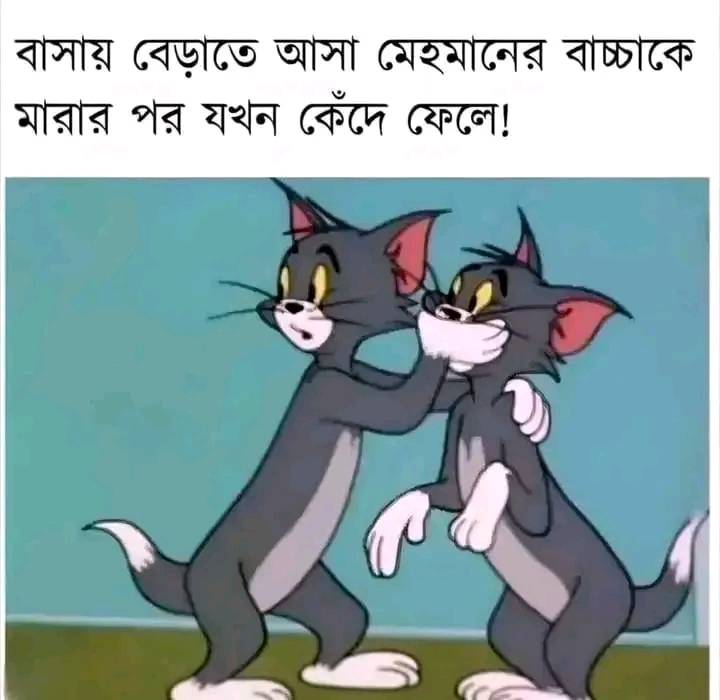
Text: বাসায় বেড়াতে আসা মেহমানের বাচ্চাকে মারার পর যখন কেদে ফেলে!
Label: Non Hate